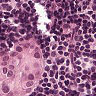
Metastatic tissue present: yes